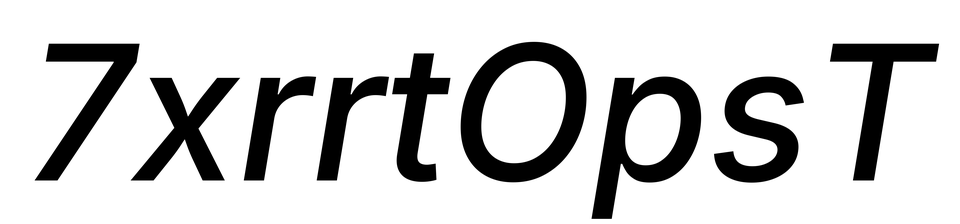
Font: Inter-Italic_Medium_Italic